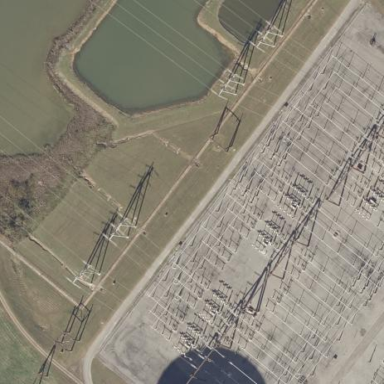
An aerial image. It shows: Busbar power line.